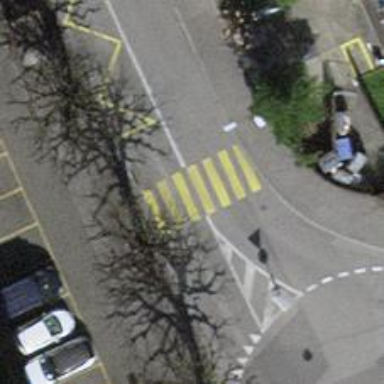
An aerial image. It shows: Marked crossing with zebra markings on the road.